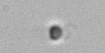
Label: nanoplankton_mix